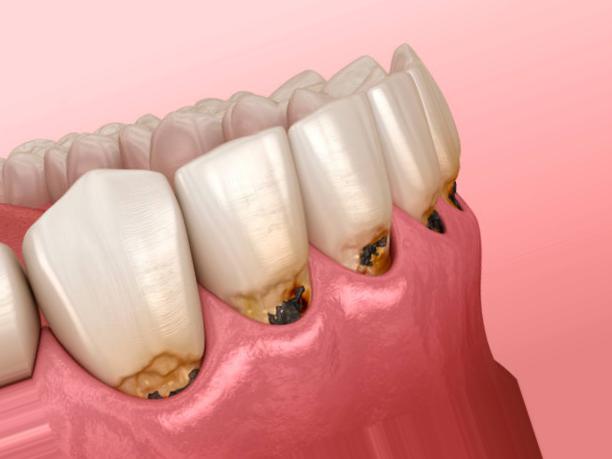
Condition: Caries